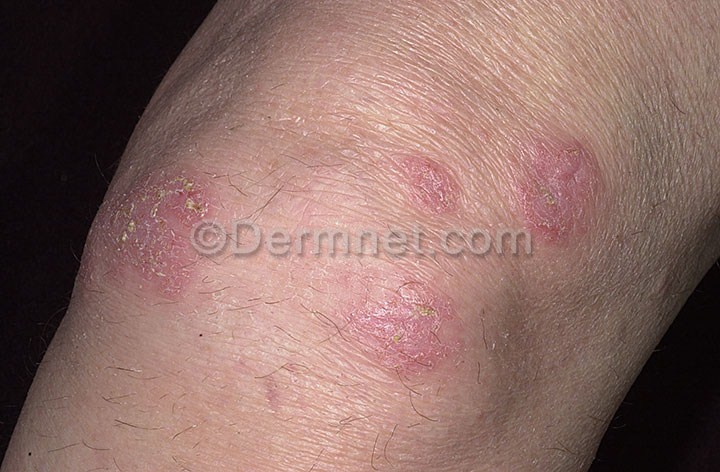
Disease: Eczema Photos